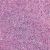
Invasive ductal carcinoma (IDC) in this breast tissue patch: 1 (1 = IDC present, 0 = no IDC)